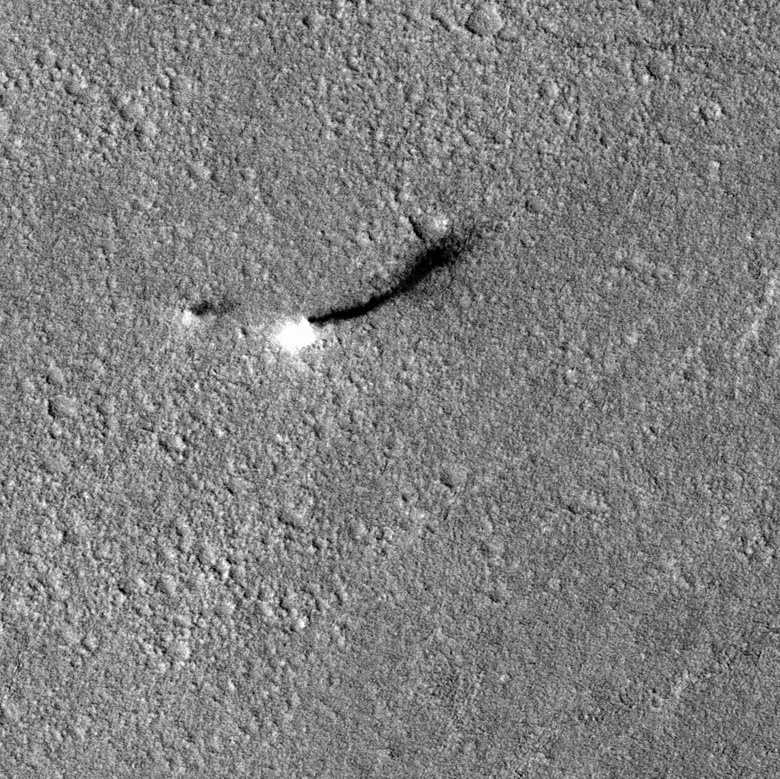
Label: dustdevil, dustdevil